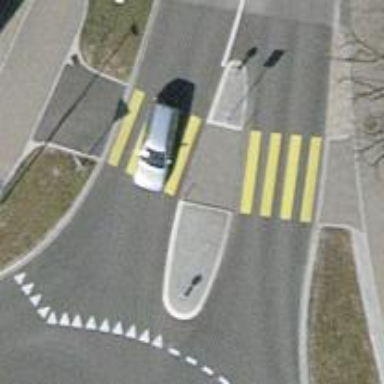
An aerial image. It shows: Kerb serving as barrier.